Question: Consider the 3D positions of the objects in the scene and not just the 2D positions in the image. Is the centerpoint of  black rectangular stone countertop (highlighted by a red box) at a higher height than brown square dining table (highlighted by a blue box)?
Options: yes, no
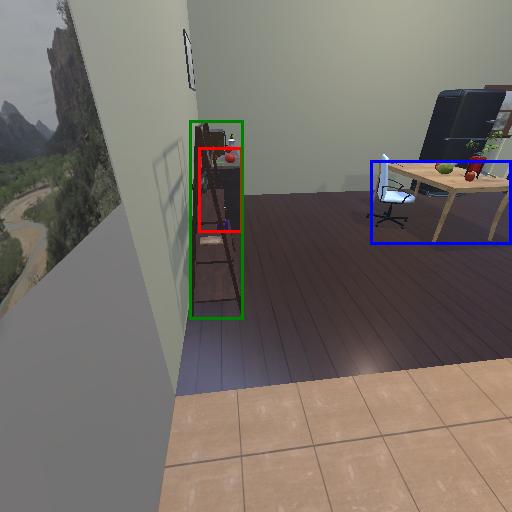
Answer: yes